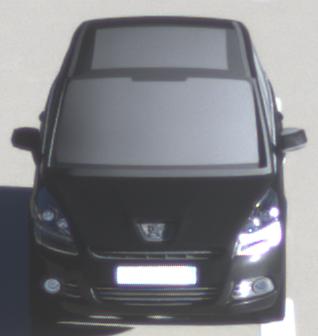
Make: Peugeot
Model: 5008 120 VTi
Detailed model: 5008 (I) Van
Model produced from: 2009/10
Model produced until: 2011/07
Doors: 5
Color: black
Road condition: wet road
Daytime: morning or afternoon
Contrast: high contrast